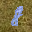
Label: 8